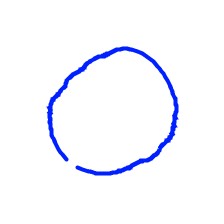
Shape: circle